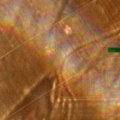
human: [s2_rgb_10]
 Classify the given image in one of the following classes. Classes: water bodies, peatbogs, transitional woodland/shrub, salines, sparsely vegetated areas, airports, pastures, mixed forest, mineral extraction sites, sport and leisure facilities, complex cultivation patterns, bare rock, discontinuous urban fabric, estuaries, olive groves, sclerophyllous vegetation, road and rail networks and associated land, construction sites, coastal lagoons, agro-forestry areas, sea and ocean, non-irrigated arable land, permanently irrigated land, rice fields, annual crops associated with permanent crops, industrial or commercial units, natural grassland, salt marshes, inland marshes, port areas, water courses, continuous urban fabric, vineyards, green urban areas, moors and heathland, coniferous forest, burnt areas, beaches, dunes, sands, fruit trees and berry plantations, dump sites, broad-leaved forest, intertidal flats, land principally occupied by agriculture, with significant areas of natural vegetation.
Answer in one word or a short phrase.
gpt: non-irrigated arable land